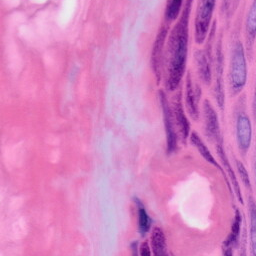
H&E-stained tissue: Skin